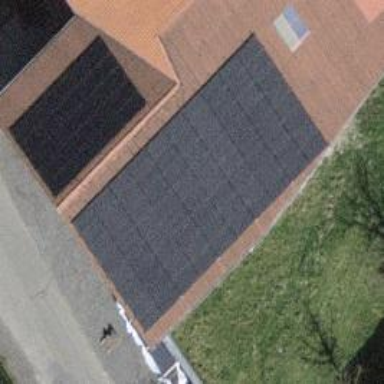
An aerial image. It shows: Solar power generator using photovoltaic method with solar photovoltaic panel types.